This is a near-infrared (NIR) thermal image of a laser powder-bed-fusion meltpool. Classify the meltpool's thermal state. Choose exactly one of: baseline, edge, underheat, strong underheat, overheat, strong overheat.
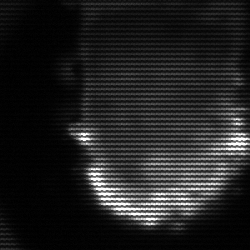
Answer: baseline